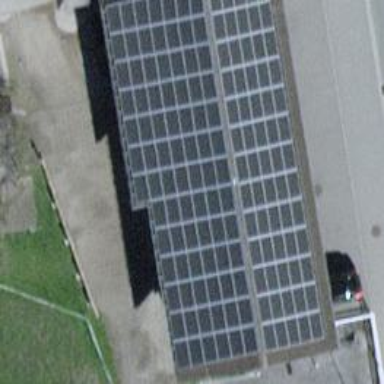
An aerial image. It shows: Small solar photovoltaic panel generator installed on roof.